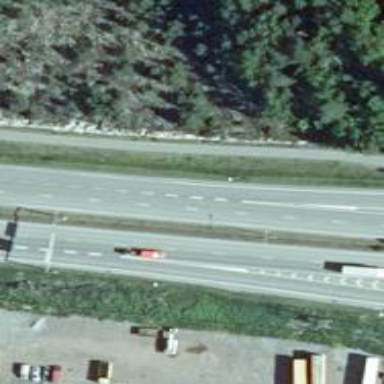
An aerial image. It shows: Asphalt road designated as trunk highway.